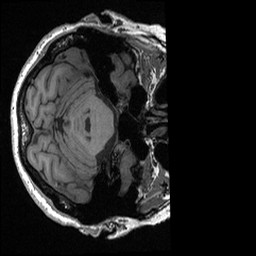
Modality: T1w
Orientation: axial
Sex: female
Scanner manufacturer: ge
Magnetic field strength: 3 T
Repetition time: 0.0064 s
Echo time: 0.00281 s